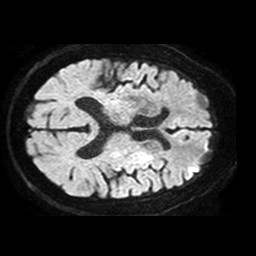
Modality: TRACE
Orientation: axial
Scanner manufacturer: philips
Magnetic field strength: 1.5 T
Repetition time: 3.684 s
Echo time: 0.09411 s